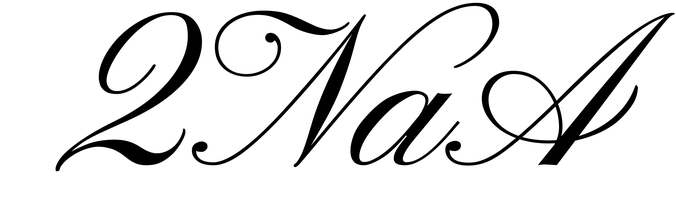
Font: PinyonScript-Regular